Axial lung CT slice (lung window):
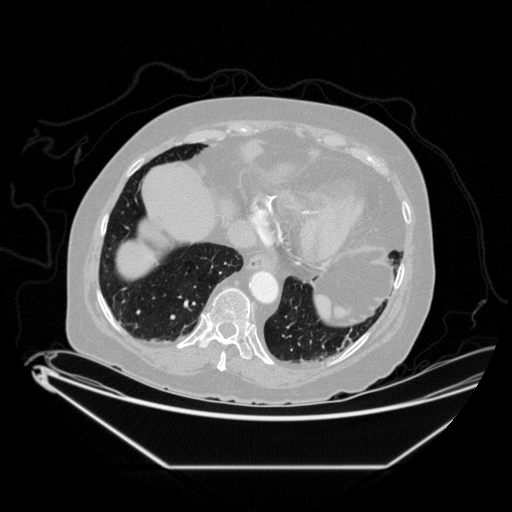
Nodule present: no